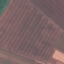
Land use / land cover: AnnualCrop